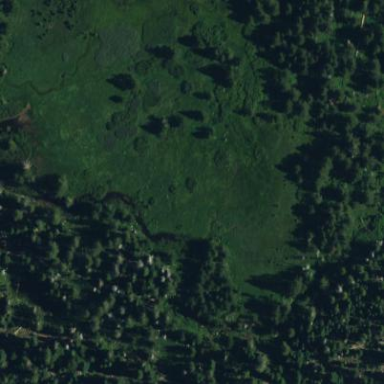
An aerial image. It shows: Wet meadow with wooded vegetation.